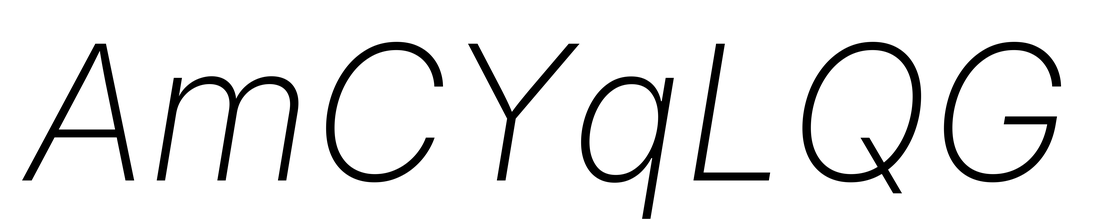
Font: Inter-Italic_ExtraLight_Italic